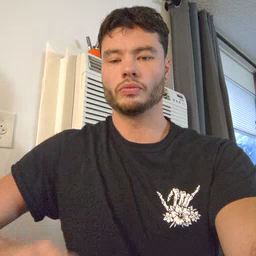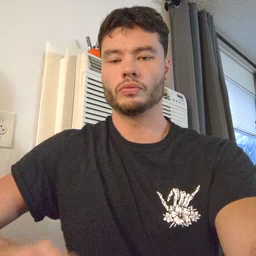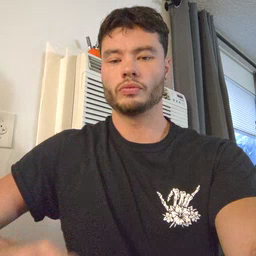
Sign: wait